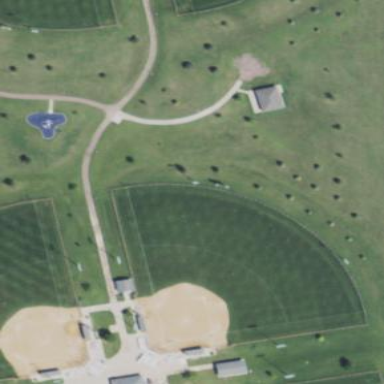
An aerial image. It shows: Baseball pitch for leisure and sports activities.